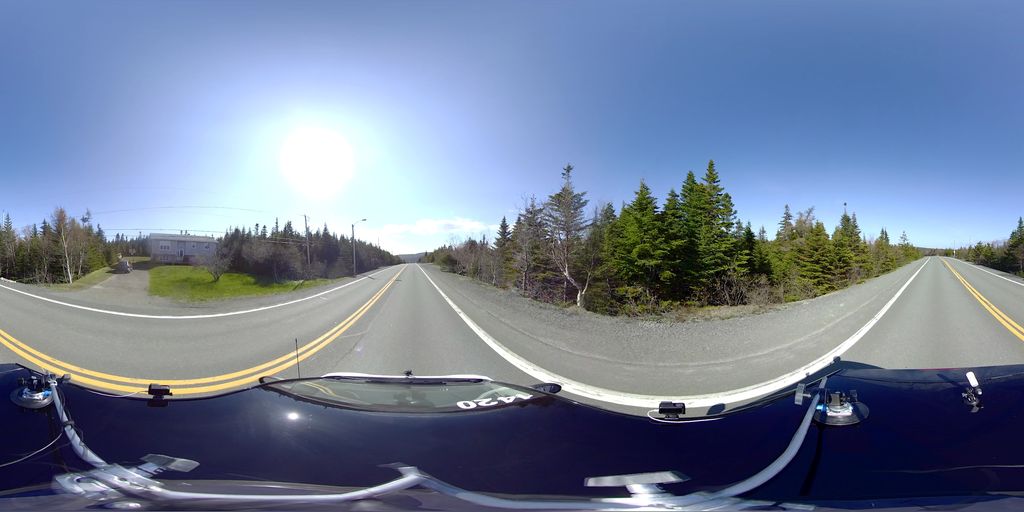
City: st_johns